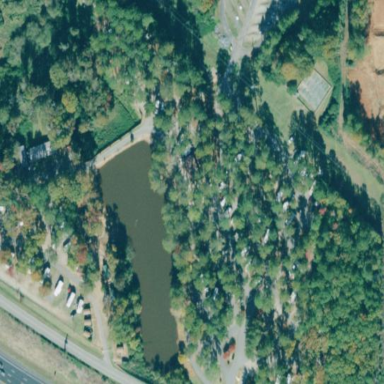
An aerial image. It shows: Campsite for tourism.